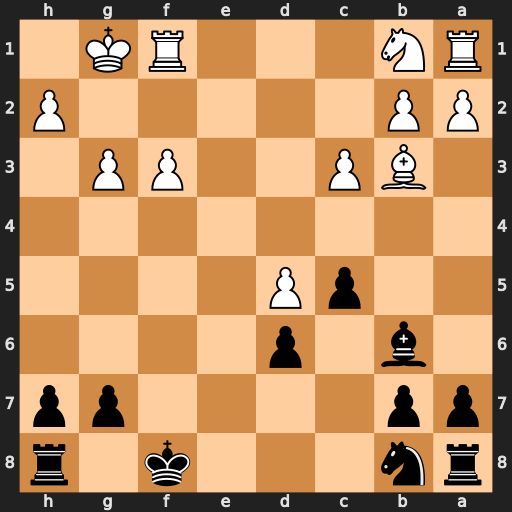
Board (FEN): rn3k1r/pp4pp/1b1p4/2pP4/8/1BP2PP1/PP5P/RN3RK1
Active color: b
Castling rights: -
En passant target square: -
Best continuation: c4+ Kh1 cxb3